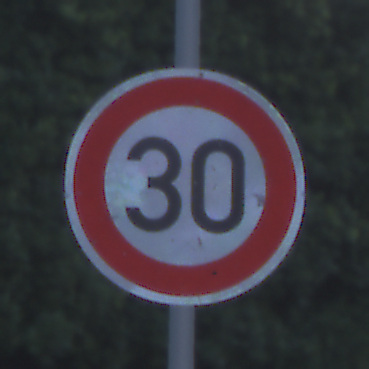
Verkehrszeichen: Geschwindigkeit30
Umgebung: Outdoor, Urban
Tageszeit: SunriseSunset
Wetter: PartlyCloudy
Licht: Natural
Jahreszeit: NotSpecified
Kontrast: LowContrast